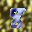
Label: 8